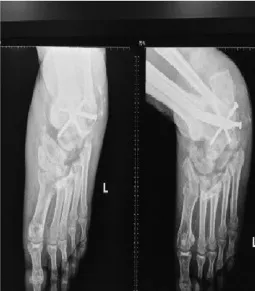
Physical examination and radiography of second case. (C) Radiograpy of the left foot after CCT arthrodesis using ETN.
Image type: radiology (x_ray)